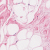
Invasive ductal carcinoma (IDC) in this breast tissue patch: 0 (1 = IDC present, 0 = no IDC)